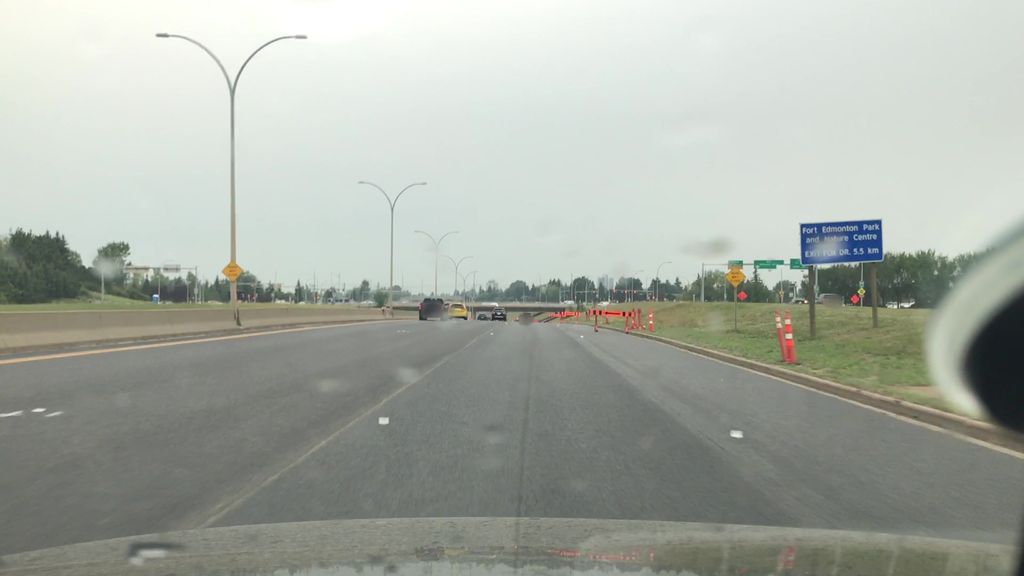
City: edmonton